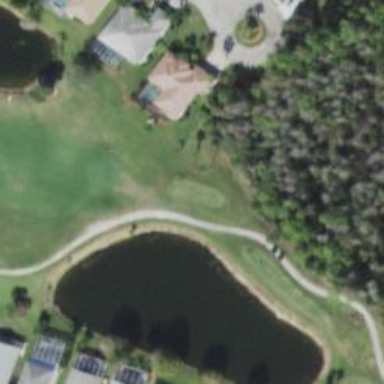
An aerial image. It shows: Path for golf carts.